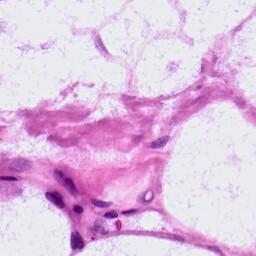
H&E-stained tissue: LymphNode